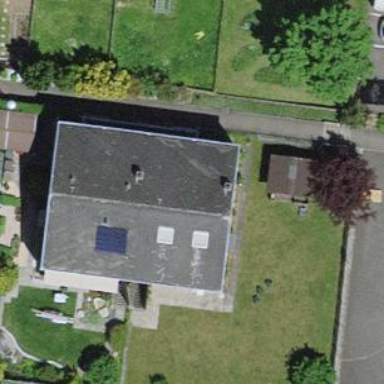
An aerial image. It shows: Simple and straightforward house.